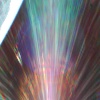
Label: sunburn